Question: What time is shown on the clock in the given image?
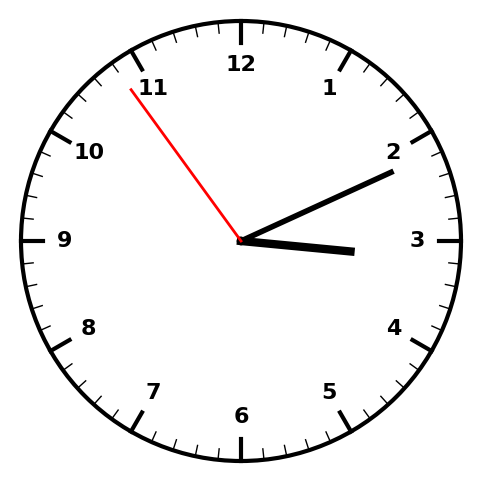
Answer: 03:10:54